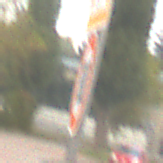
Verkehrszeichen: Geschwindigkeit100
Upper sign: ReiterLinks
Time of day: MorningAfternoon
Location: Outdoor (Suburban)
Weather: Overcast
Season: NotSpecified
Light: Natural